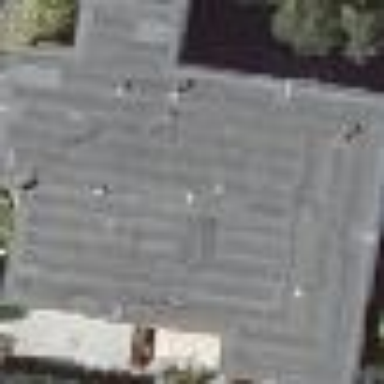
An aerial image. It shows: Detached building with flat roof.